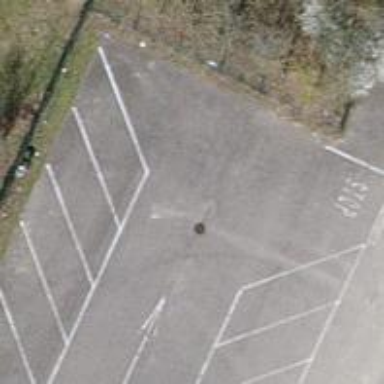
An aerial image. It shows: Parking aisle designated as service road.